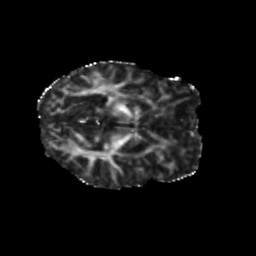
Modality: FA
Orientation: axial
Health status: ill
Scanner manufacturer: siemens
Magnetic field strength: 3 T
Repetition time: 13.7 s
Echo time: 0.098 s